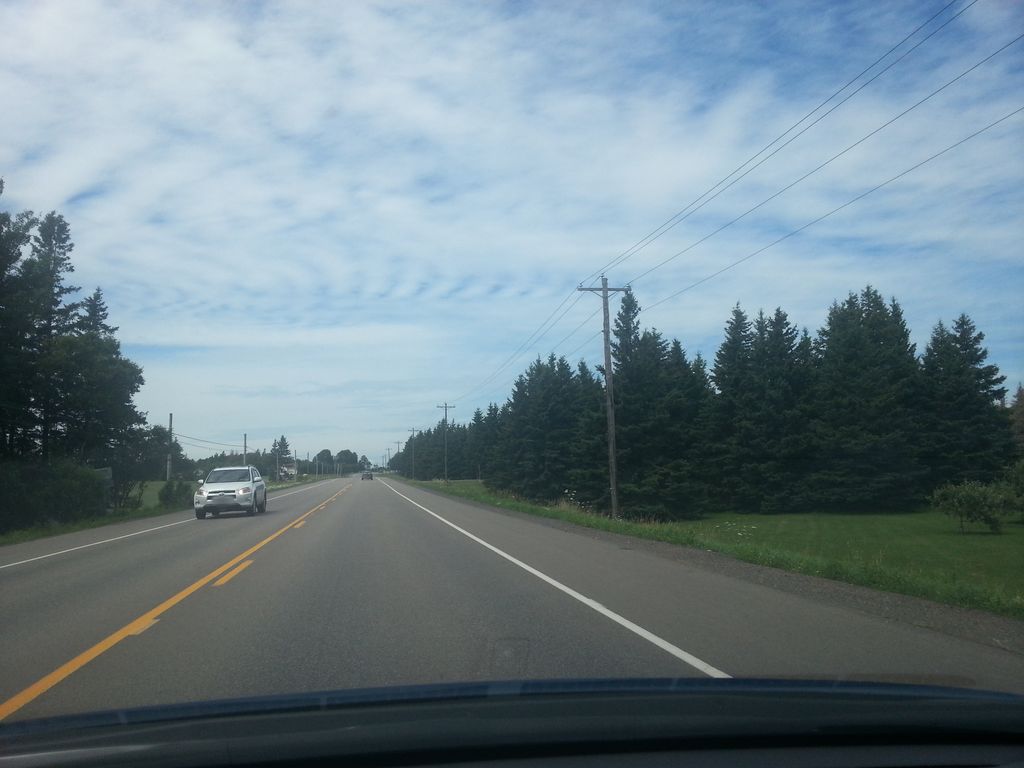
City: charlottetown